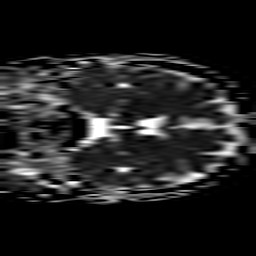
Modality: ADC
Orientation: coronal
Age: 52
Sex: female
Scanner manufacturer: philips
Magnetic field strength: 3 T
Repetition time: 3.33 s
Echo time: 0.076 s